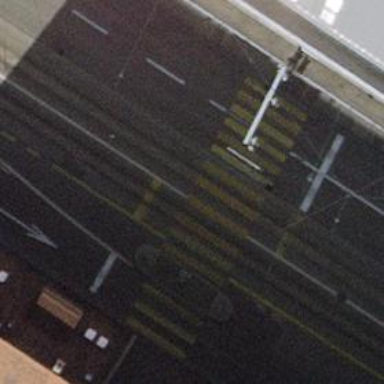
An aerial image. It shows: Tram crossing on the railway.